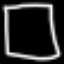
Label: square